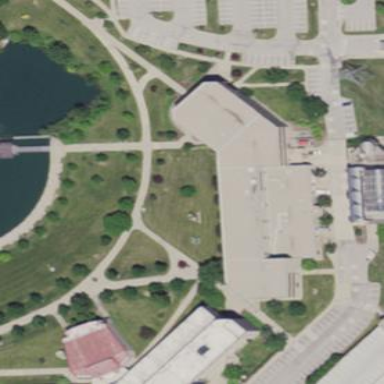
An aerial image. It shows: University building.